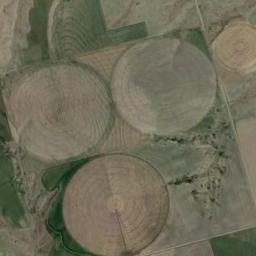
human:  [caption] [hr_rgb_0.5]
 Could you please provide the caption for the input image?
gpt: Four tan neatly arranged circular farmland .

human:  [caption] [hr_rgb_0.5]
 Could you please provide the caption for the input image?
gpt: Three bare circle farmland are in the light green land .

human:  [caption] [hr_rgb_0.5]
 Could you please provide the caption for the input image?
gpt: Three khaki circular farmlands are neatly arranged on the ground .

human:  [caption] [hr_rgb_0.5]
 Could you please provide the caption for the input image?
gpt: Round fields are not green .

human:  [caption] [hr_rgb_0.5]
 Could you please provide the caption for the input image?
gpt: There are three yellow circular farmlands of the same size next to each other .